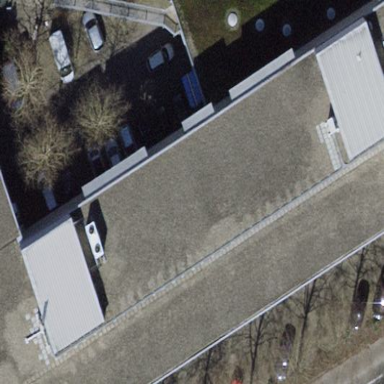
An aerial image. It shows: Industrial building.